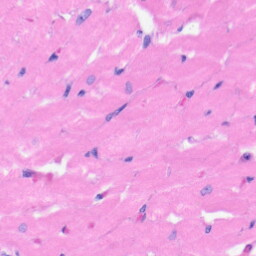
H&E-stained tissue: Heart